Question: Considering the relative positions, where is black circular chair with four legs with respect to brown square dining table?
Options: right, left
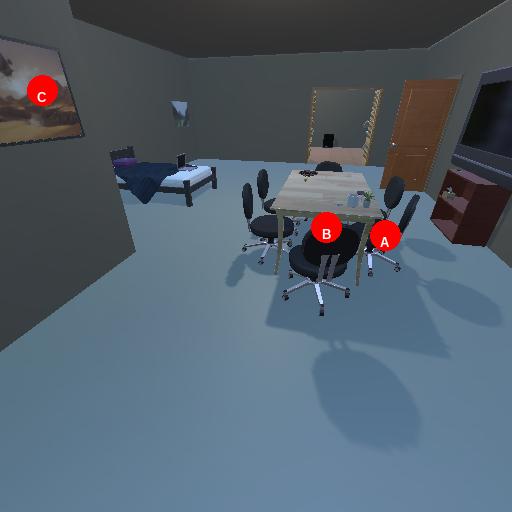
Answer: right